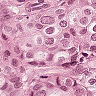
Metastatic tissue present: yes